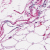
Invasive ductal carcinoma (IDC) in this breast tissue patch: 0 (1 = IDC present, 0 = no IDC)